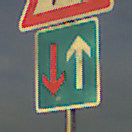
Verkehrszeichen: VorrangVorGegenverkehr
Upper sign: FussgaengerLinks
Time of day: SunriseSunset
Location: Outdoor (Nature)
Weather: PartlyCloudy
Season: Summer
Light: Natural